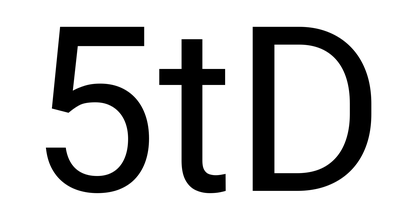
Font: Roboto_Regular